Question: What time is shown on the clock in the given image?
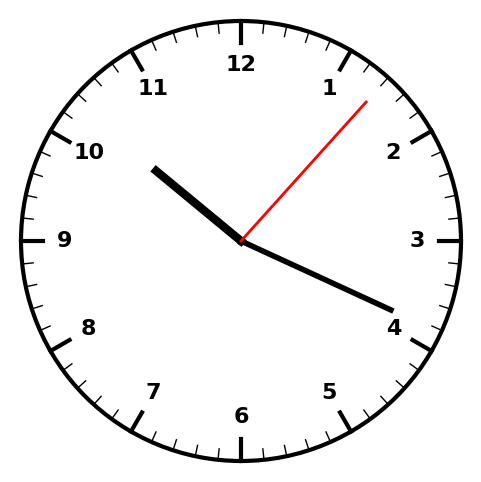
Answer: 10:19:07